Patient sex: M
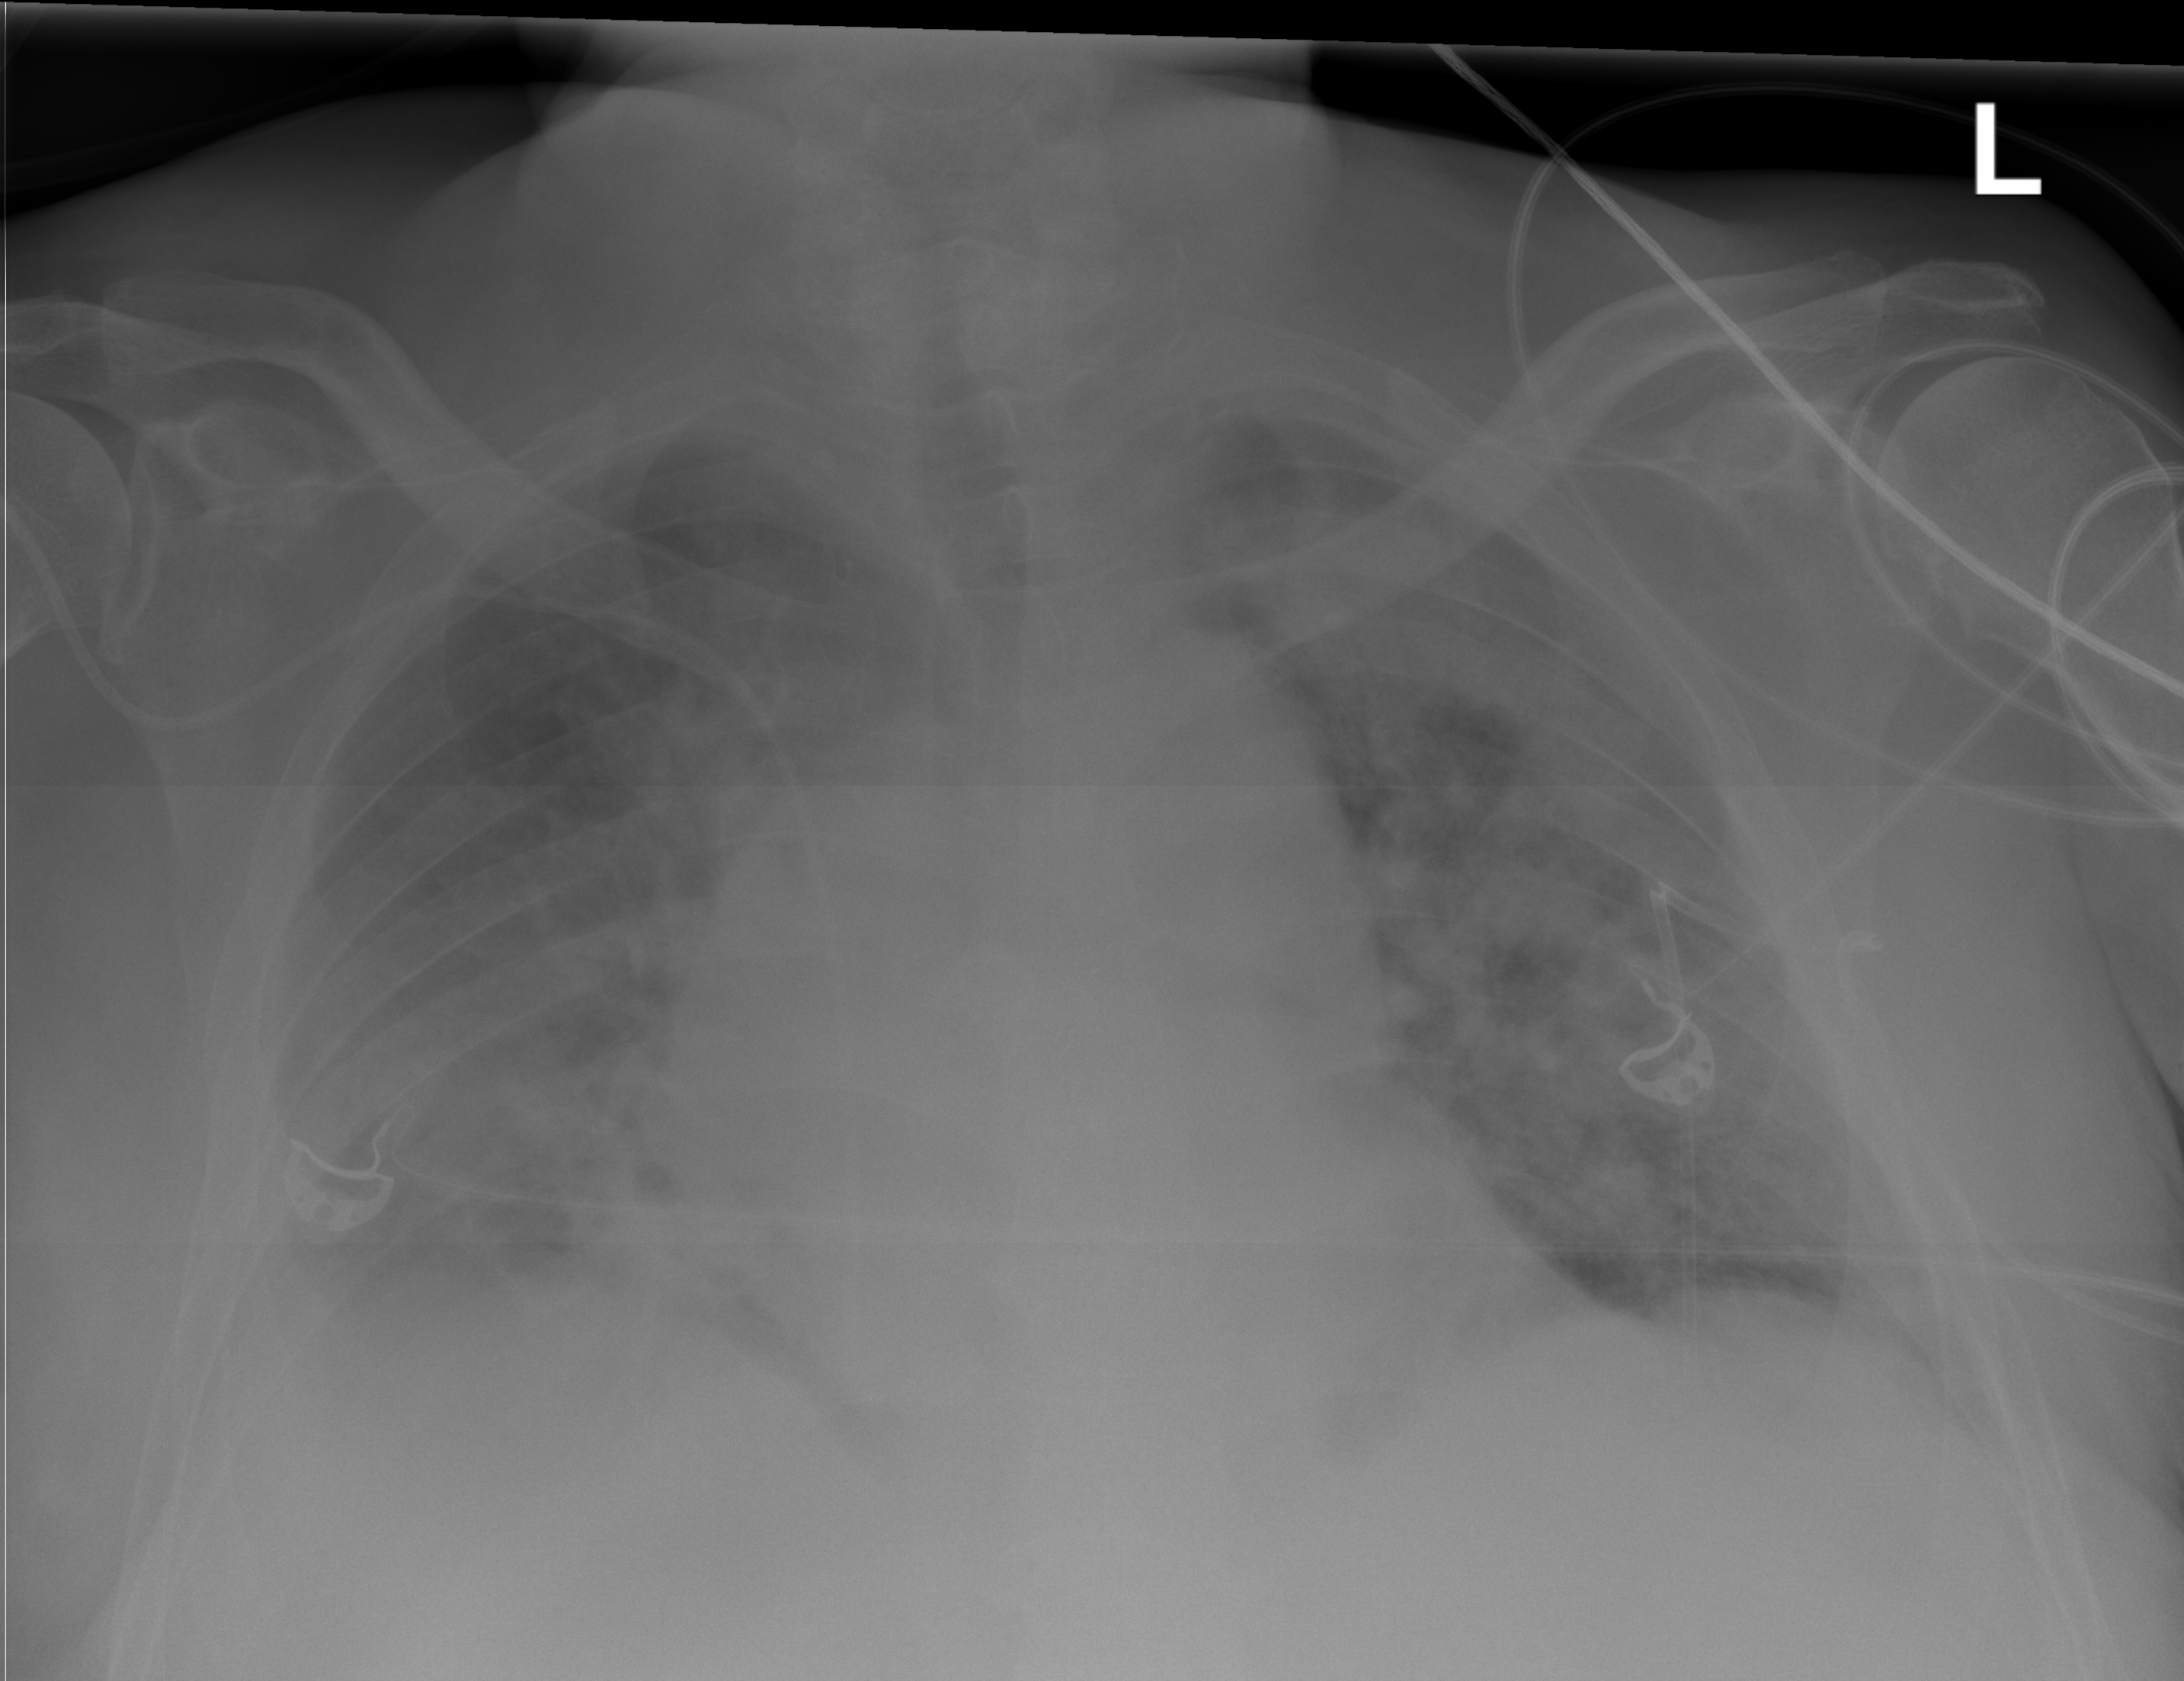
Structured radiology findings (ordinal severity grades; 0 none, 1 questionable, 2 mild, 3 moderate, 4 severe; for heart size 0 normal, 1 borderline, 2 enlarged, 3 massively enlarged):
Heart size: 0
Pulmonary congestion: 0
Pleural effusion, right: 0
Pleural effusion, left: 0
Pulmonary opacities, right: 2
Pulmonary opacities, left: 3
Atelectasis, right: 0
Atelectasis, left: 0